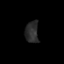
Tissue: prostate
Cell type: Epithelial cells
Senescence score: 0.3616
Nuclear area (px): 280
Mean DAPI intensity: 43.629